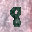
Label: 8